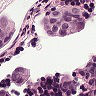
Metastatic tissue present: yes